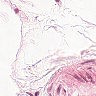
Metastatic tissue present: no